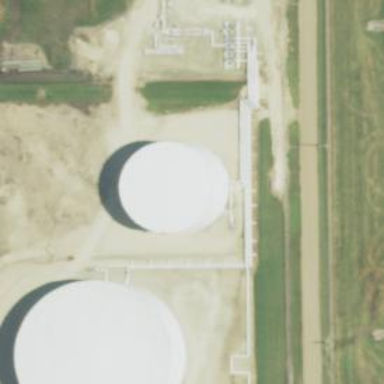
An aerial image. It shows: Storage tank which is man-made and housed in building.